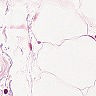
Metastatic tissue present: no